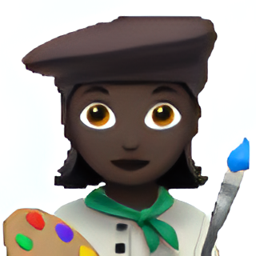
Name: female artist type 6
Emoji: 👩🏿‍🎨
Group: People & Body
Sub-group: person-role